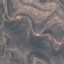
Land use / land cover: HerbaceousVegetation